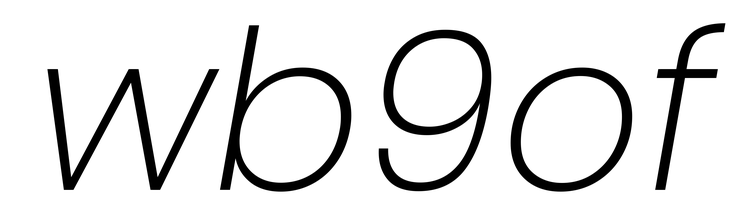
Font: Poppins-ExtraLightItalic